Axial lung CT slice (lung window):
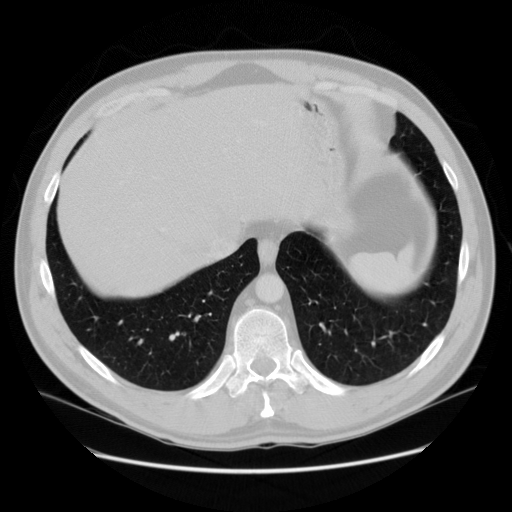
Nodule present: no